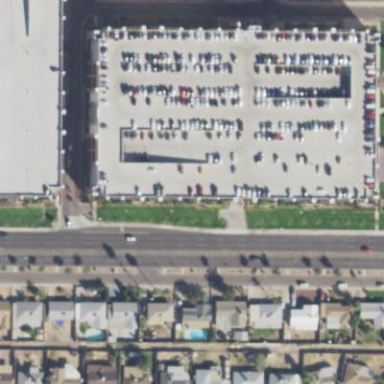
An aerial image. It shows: Multi-storey garage for parking with concrete surface.